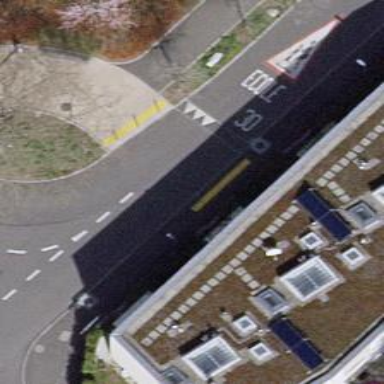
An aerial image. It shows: Kerb barrier.